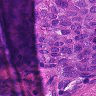
Metastatic tissue present: yes